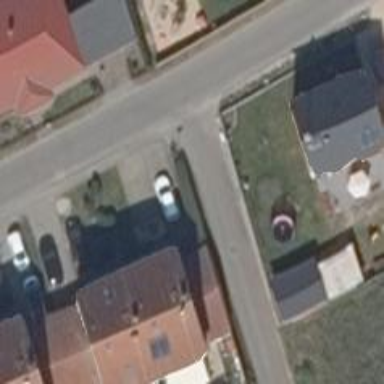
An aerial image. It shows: Semidetached house.